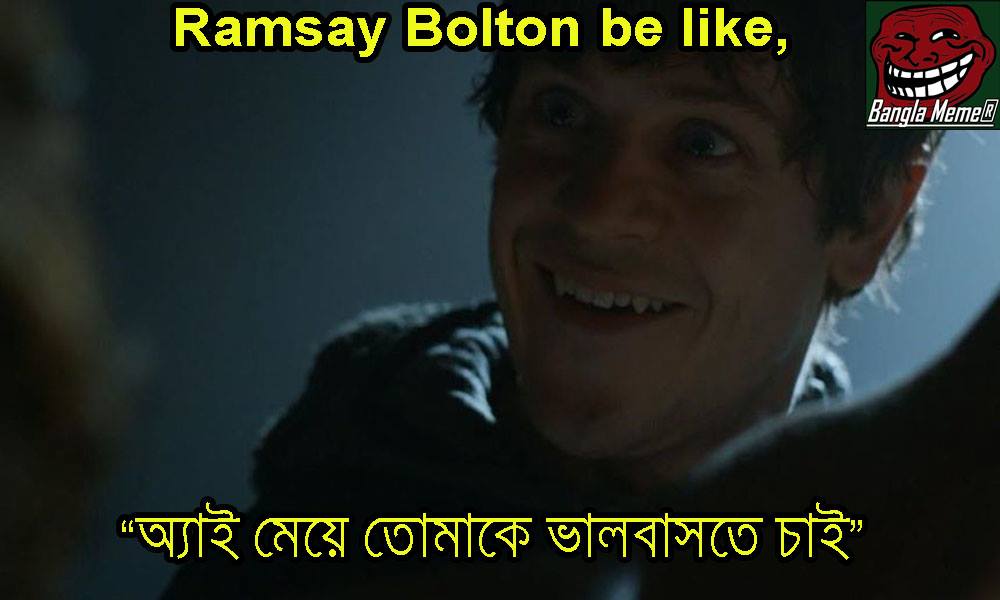
Caption: Ramsey Bolton be like,   "অ্যাই মেয়ে তোমাকে ভালবাসতে চাই"
Label: non-hate